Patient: sex M, age 57
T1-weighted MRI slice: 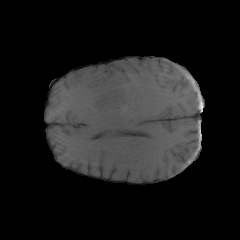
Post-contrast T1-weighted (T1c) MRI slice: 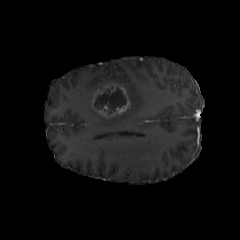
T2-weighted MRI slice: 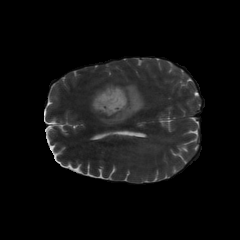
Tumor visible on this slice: yes
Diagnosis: Glioblastoma, IDH-wildtype
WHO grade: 4